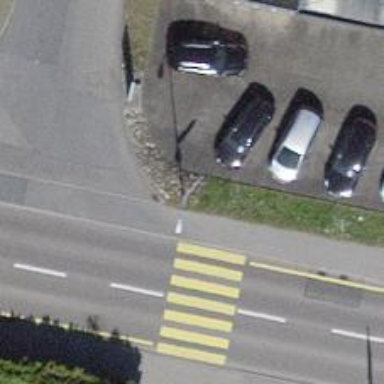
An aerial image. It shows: Kerb barrier.